Question: I\'m having an issue in my store website.. whenever users perform a search, the search suggestions include some special characters something like
' ', 'PS', etc
i guess the search engine does not convert above mentioned keywords into symbolic characters. How do i fix the issue? Please refer to the attached screen shot. Thanks in advance.
I'm using Magento 1.5

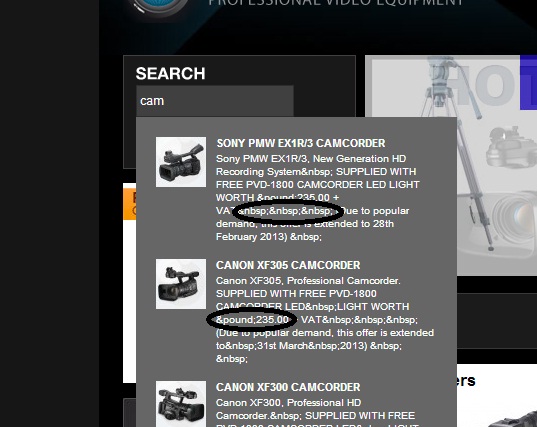
Answer: Managed to find the solution..
The problem was i was using '$this->htmlEscape(strip_tags($_product->getShortDescription()))' to populate the date for the search suggestion.. i just wrapped it with the function 'html_entity_decode()' as it allows ASCII values to be visible in a symbolic view. So my final code was 'html_entity_decode($this->htmlEscape((strip_tags($_product->getShortDescription()))))'
to fix the issue.